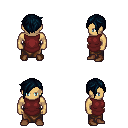
a pixel art fantasy rpg character, male body template, human, tanned skin, maroon tunic, robe skirt, raven pixie cut hairstyle, brown shoes, four views (front, back, left, right), 2x2 character sprite sheet, small pixel art, hard edges, no anti-aliasing